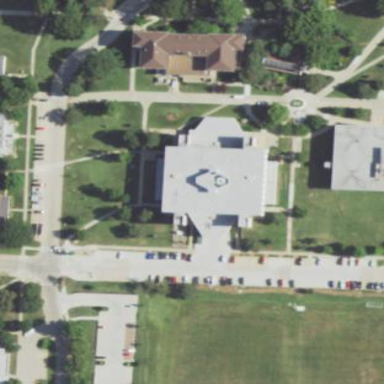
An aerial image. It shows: University building.